Field crop: tomato
Growth stage: 1
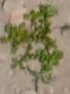
Species: portulaca